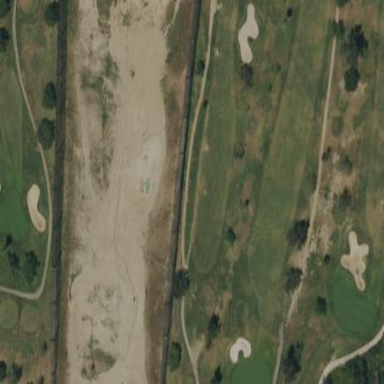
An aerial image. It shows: Driving range with surrounding fence for the golf area.